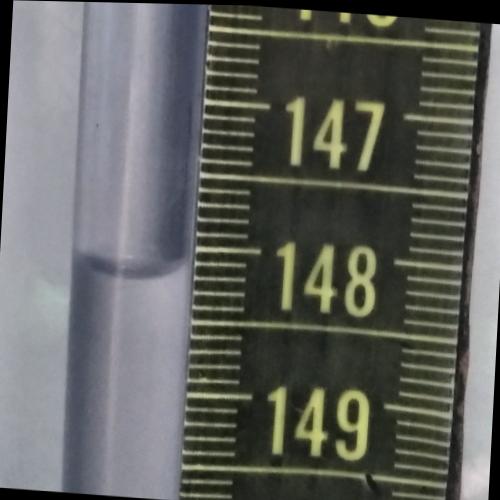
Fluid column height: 148.2 cm